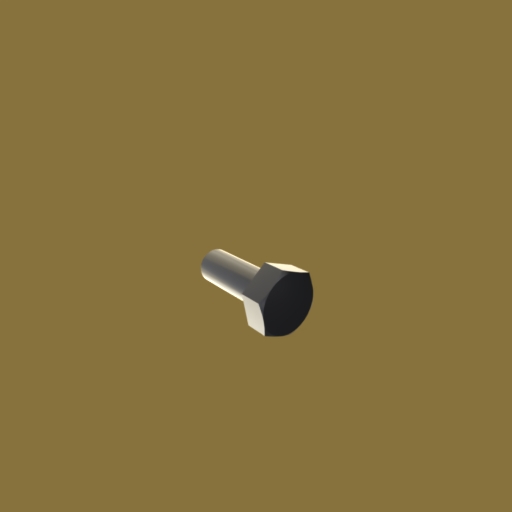
Label: bolt